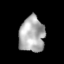
Tissue: lung
Cell type: Endothelial cells
Senescence score: 0.2081
Nuclear area (px): 888
Mean DAPI intensity: 172.525